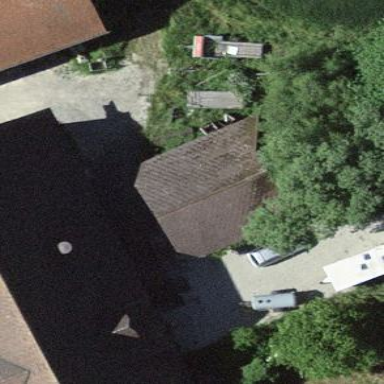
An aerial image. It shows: Rural barn.